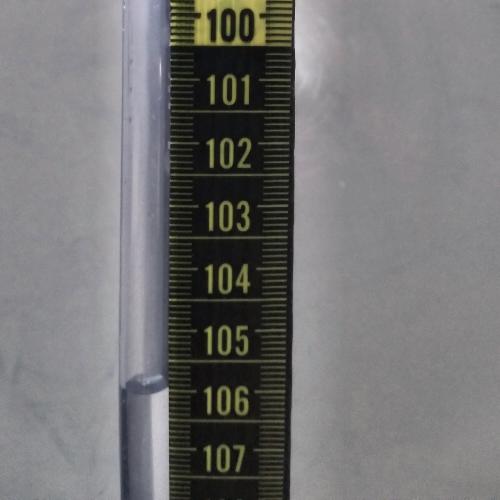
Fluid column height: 106.0 cm